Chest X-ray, AP view. Patient: 55 years old, sex M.
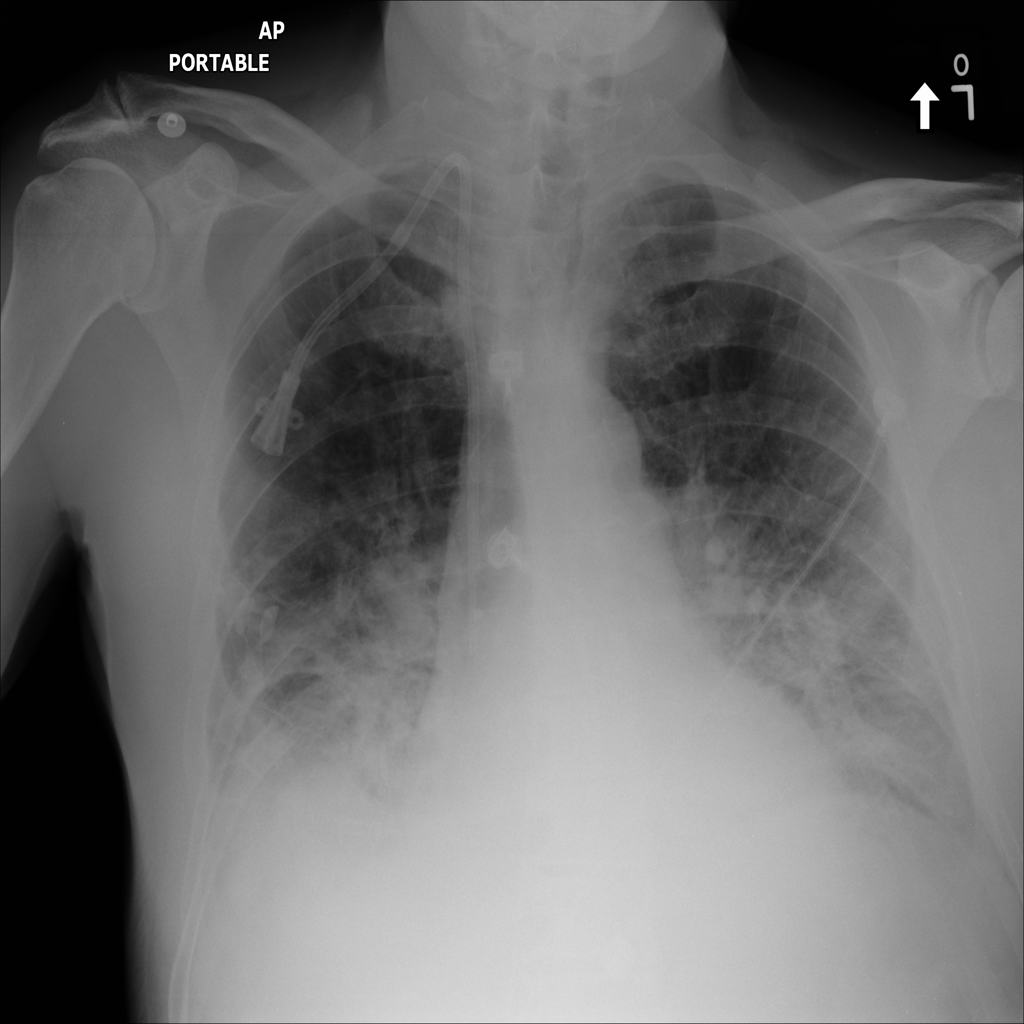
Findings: Edema, Infiltration